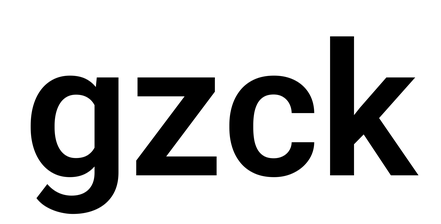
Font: Roboto_SemiBold